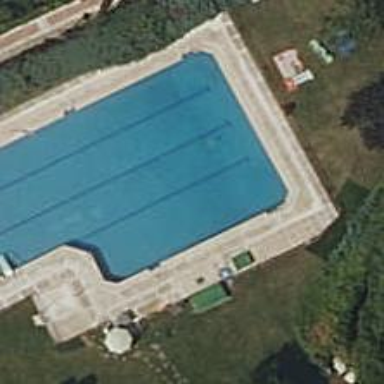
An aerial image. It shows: Swimming pool located in leisure land.